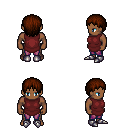
a pixel art fantasy rpg character, male body template, human, dark skin, maroon tunic, magenta pants, brown plain hairstyle, metal boots, four views (front, back, left, right), 2x2 character sprite sheet, small pixel art, hard edges, no anti-aliasing